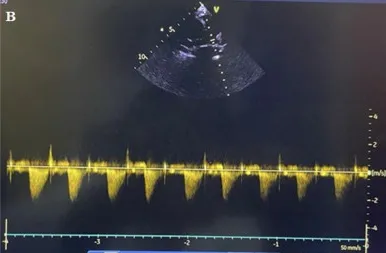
Post-PDA ligation: good occlusion with no residual flow.
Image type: radiology (ultrasound)